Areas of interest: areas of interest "Parking Lot"
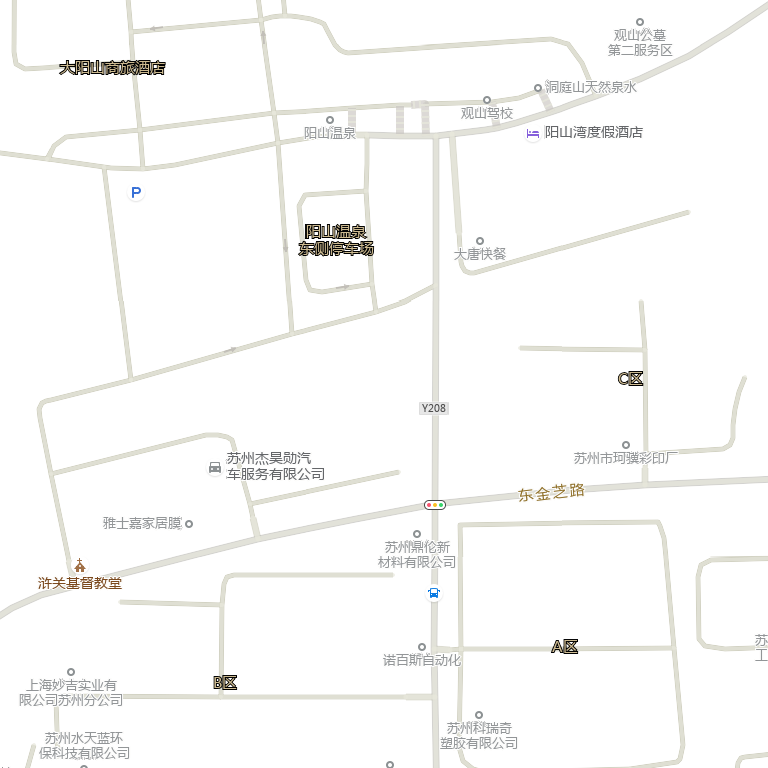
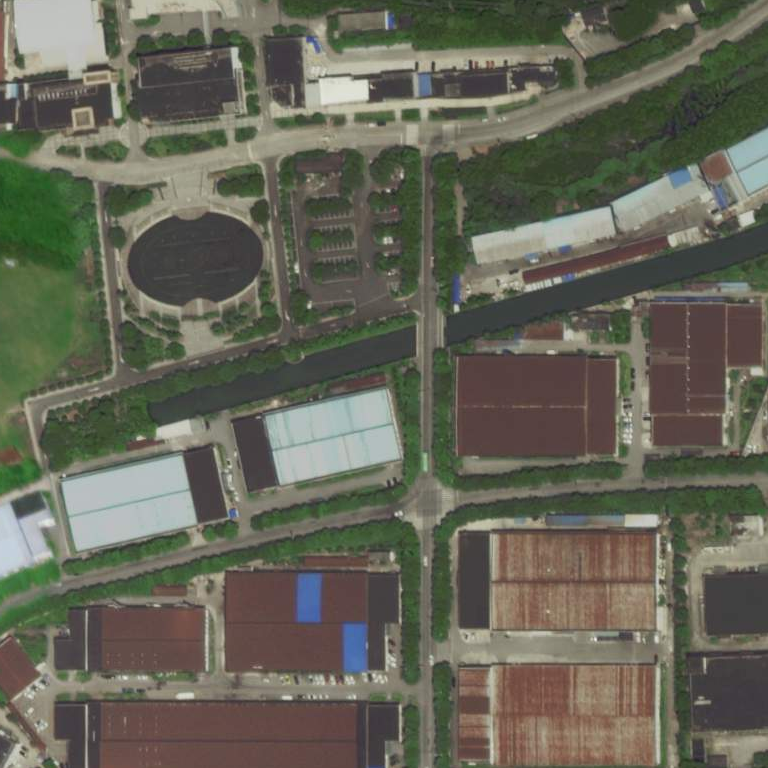